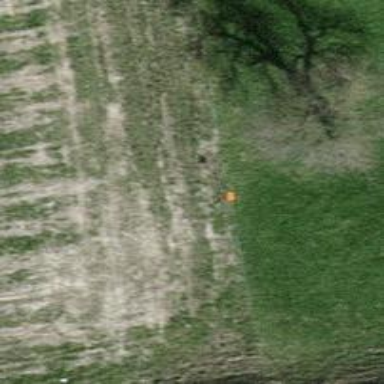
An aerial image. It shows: Pipeline marker.